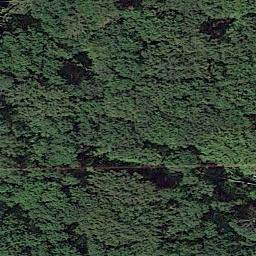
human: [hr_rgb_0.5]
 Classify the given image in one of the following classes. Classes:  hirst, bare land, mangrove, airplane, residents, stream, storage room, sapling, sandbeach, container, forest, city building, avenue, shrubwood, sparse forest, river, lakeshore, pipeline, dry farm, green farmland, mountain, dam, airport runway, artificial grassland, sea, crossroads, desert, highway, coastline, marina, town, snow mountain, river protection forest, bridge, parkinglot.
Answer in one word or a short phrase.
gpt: forest